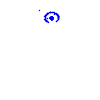
Particle: kaon